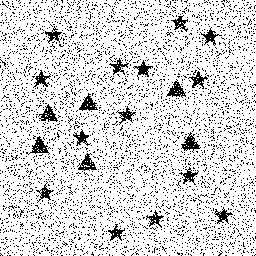
Squares: 0
Triangles: 6
Stars: 14
Total shapes: 20